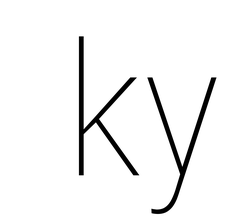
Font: Roboto_Condensed_Thin